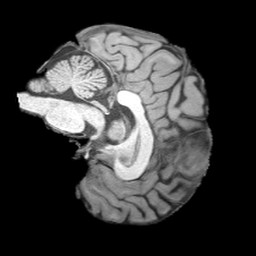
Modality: T1w
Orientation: sagittal